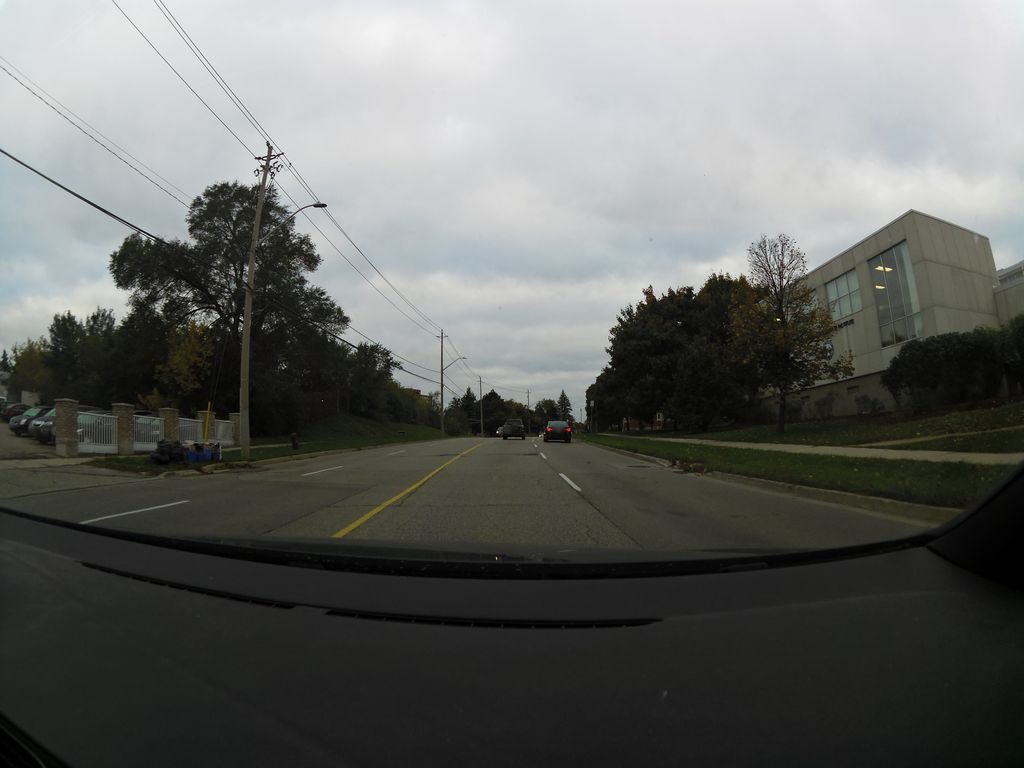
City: kitchener-waterloo